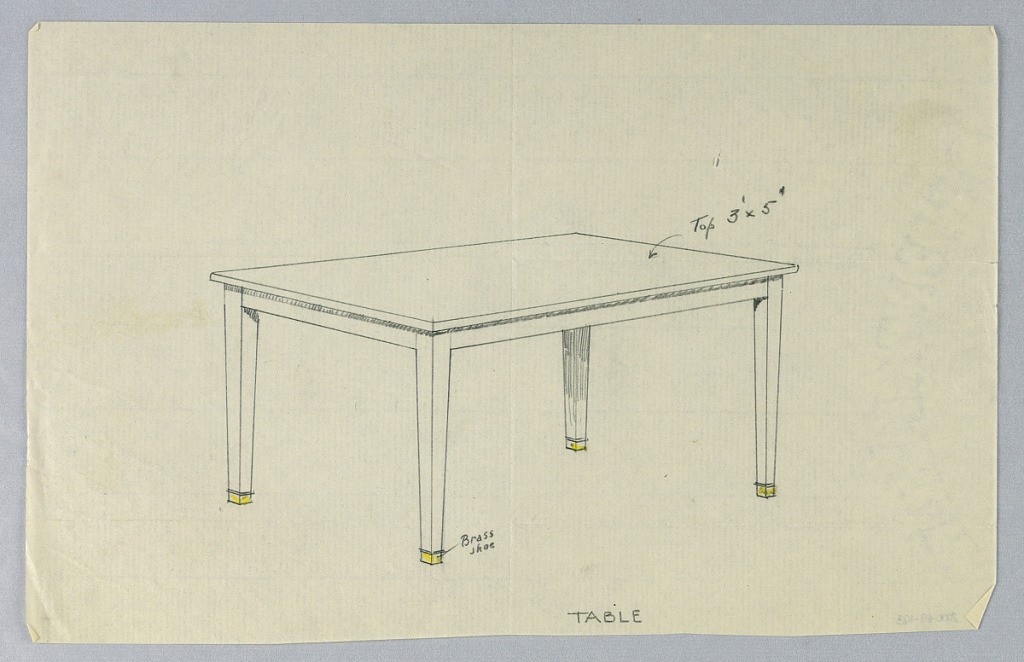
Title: Design for Four-Legged Rectangular Table
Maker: A.N. Davenport Co.
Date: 1900–05
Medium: Graphite and yellow color pencil on thin, cream paper
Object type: Drawing
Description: Rectangular molded table top is raised on four plain tapering legs with brass sabots indicated in yellow color pencil.